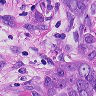
Metastatic tissue present: yes